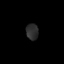
Tissue: lung
Cell type: Epithelial cells
Senescence score: 0.2227
Nuclear area (px): 198
Mean DAPI intensity: 43.687